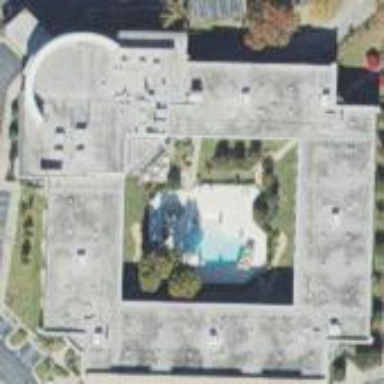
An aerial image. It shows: Hotel building.